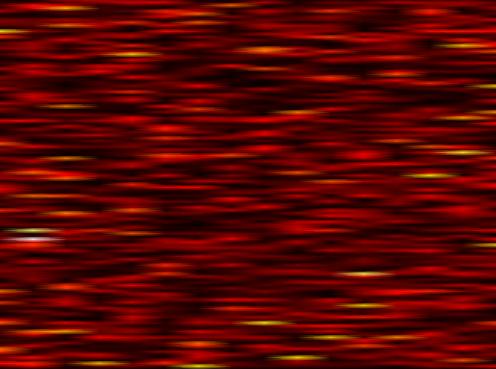
Label: FBMC